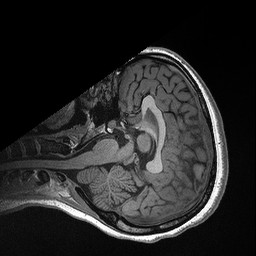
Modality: T1w
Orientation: axial
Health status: healthy
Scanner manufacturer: siemens
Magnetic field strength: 3 T
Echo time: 0.00298 s